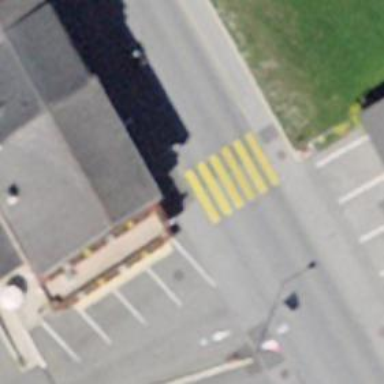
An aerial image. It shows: Marked crossing on the road.